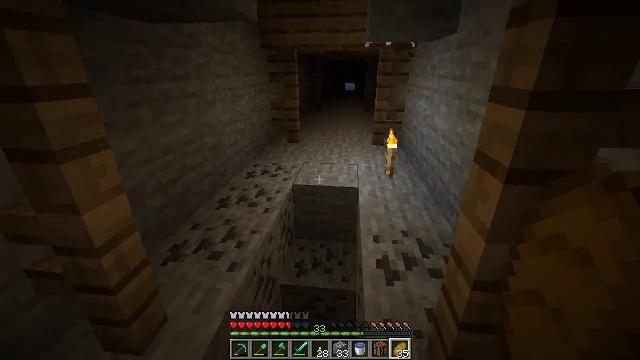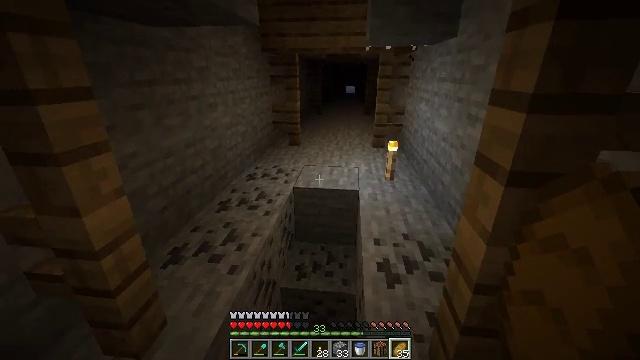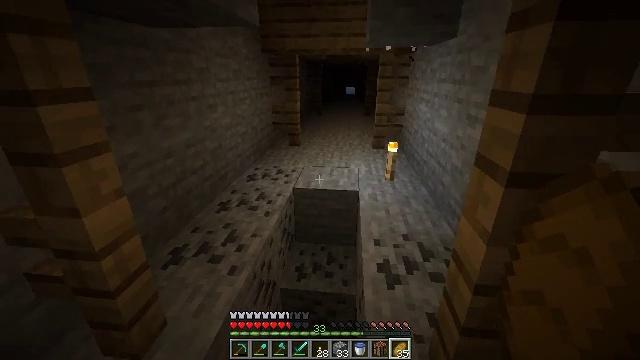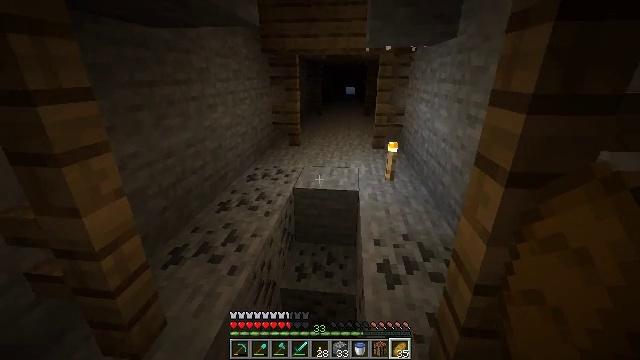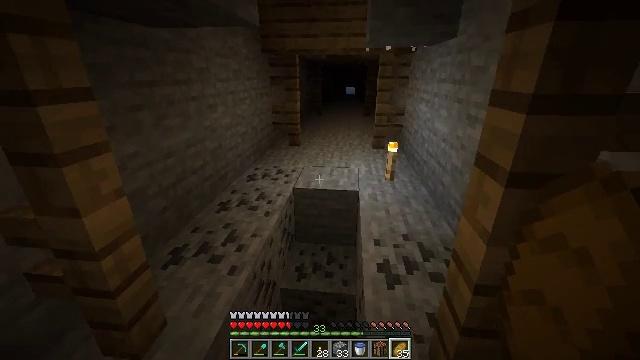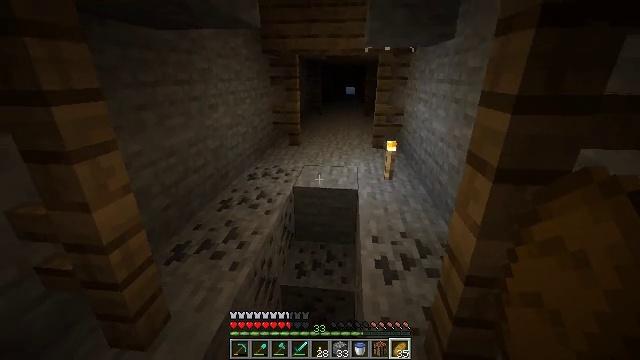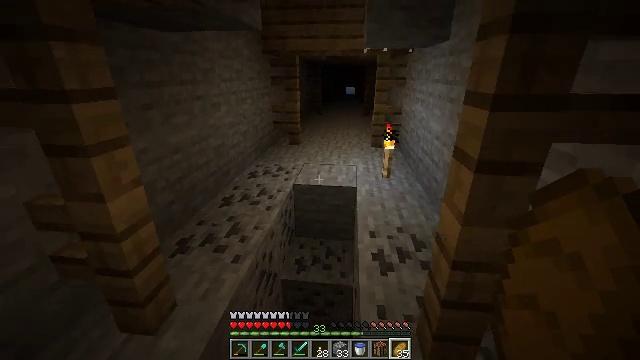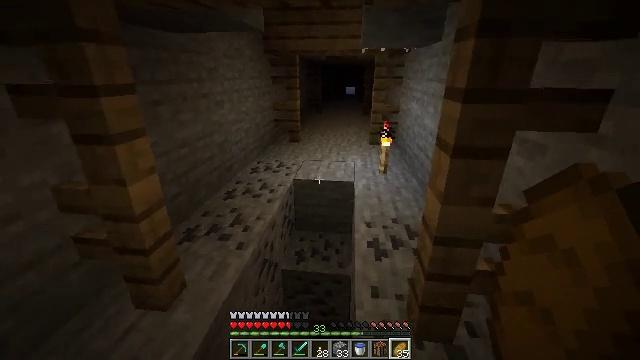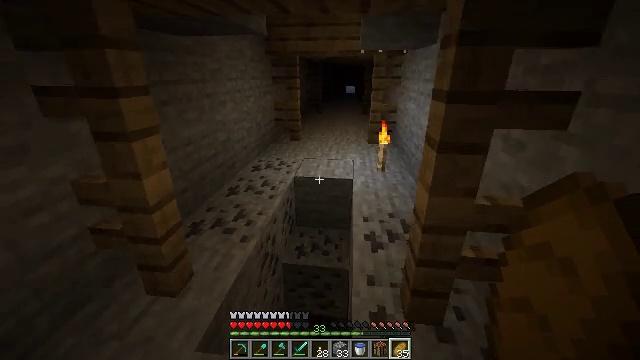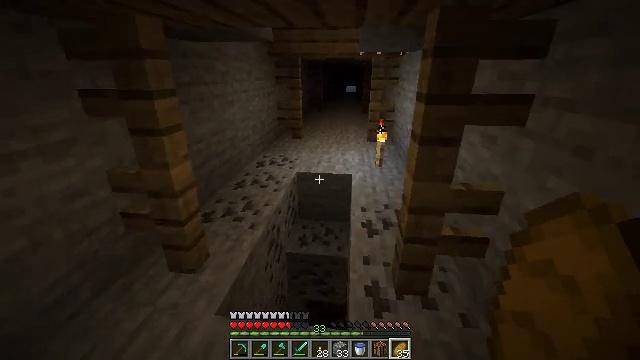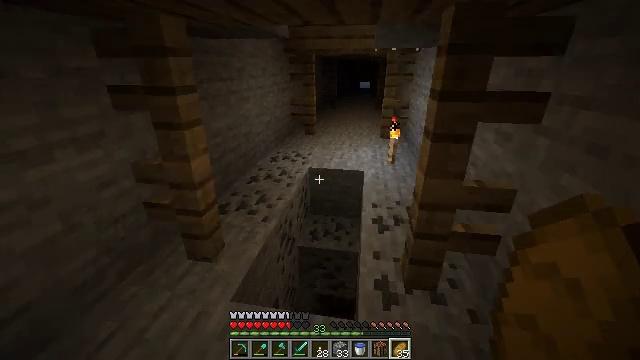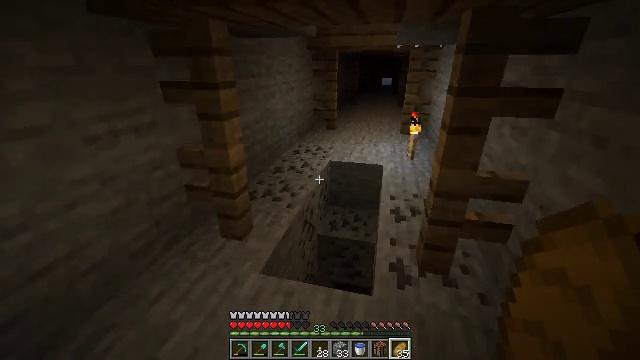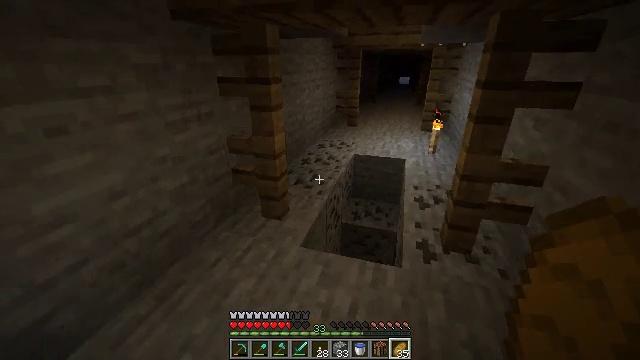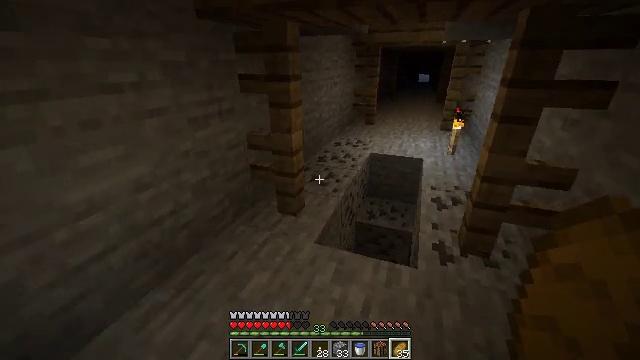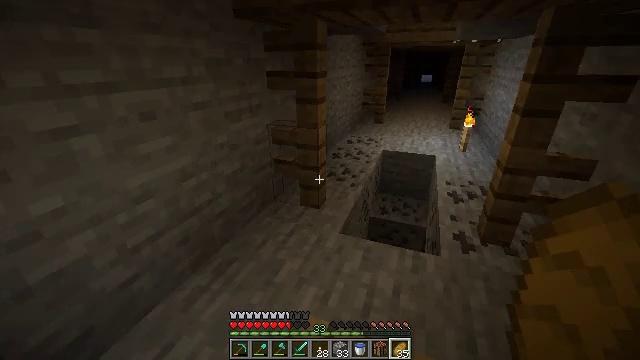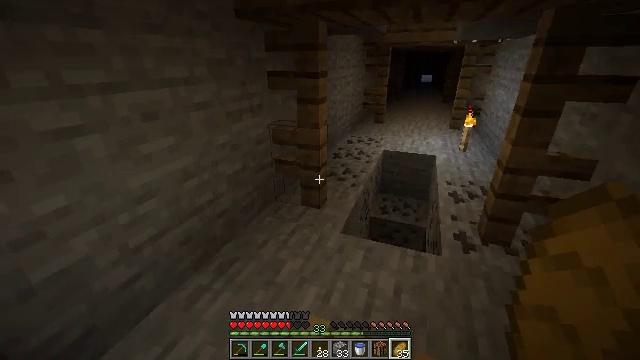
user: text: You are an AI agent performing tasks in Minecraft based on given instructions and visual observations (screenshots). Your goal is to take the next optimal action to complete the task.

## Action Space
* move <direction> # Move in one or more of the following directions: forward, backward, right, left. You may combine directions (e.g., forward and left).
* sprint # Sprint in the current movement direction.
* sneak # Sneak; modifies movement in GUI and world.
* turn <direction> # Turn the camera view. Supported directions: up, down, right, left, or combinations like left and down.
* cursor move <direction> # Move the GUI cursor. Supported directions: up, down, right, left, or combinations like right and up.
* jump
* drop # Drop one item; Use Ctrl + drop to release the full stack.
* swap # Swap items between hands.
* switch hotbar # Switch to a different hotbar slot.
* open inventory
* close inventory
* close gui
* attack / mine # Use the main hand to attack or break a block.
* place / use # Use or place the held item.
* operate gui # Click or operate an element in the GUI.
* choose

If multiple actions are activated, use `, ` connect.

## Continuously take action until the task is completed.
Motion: motion action
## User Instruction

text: Attack the oak fence to collect it.
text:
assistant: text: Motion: no_op
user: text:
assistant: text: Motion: no_op
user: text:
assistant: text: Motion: no_op
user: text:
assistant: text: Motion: no_op
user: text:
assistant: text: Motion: move back
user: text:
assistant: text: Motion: move back
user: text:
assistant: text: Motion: move back
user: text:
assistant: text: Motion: move back
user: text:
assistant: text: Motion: move back
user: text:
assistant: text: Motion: move back, turn left
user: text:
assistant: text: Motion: move back and move left, turn left
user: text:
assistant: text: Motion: move back and move left, turn left
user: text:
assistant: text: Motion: move left, turn left
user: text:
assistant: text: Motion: no_op
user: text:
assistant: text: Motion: no_op
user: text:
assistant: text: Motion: no_op
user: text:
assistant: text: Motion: no_op
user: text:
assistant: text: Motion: move forward
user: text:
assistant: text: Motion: move forward
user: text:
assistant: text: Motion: move forward
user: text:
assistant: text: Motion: no_op
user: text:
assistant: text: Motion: no_op
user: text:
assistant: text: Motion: no_op
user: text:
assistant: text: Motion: no_op
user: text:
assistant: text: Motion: no_op
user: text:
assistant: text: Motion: switch to hotbar 3
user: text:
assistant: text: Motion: switch to hotbar 3
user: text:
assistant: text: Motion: switch to hotbar 3
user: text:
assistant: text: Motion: turn up
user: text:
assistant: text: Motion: no_op